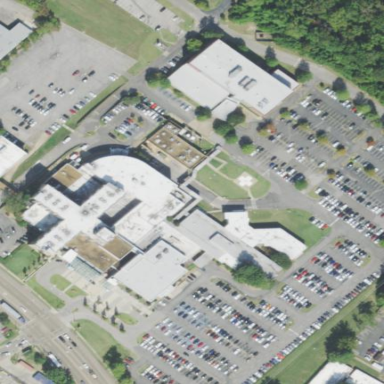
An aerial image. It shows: Healthcare facility identified as hospital.